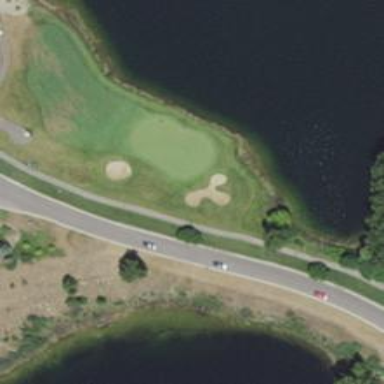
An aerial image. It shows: Grassy area designated as golf fairway.